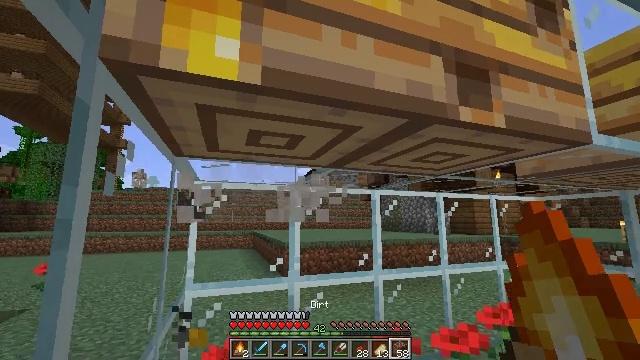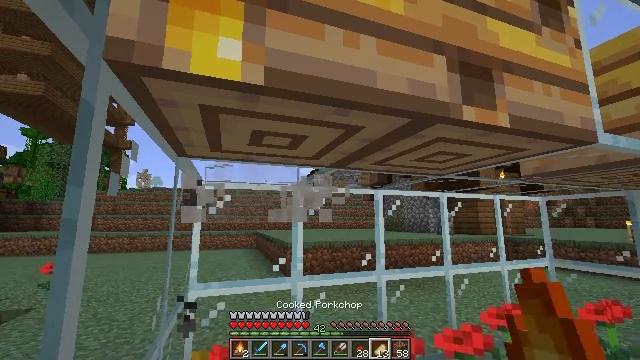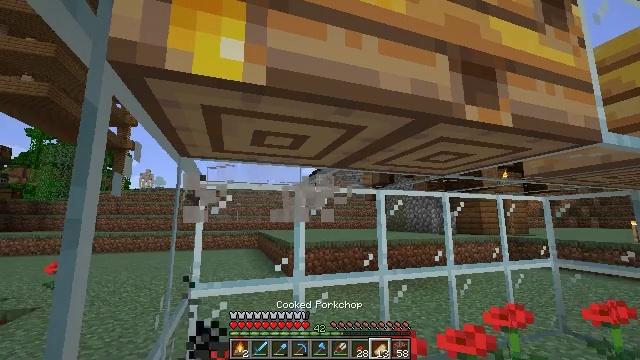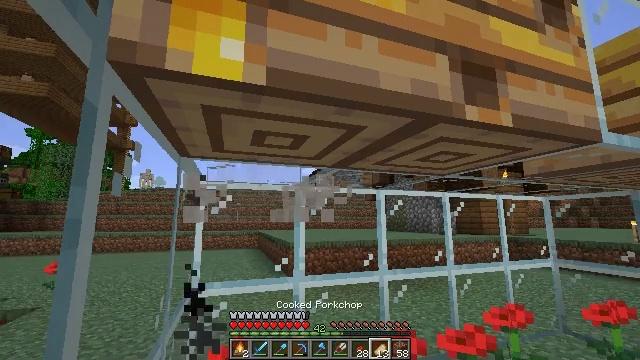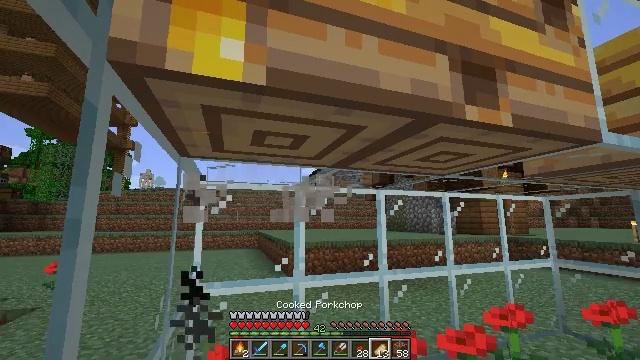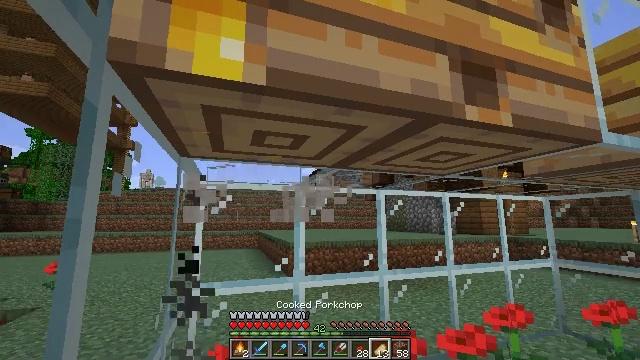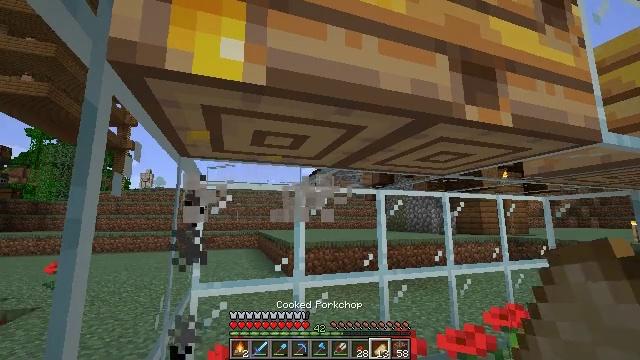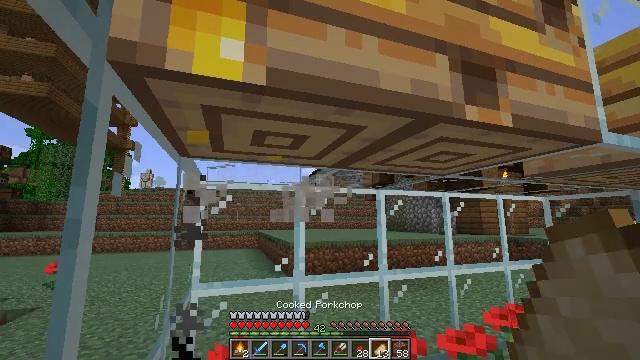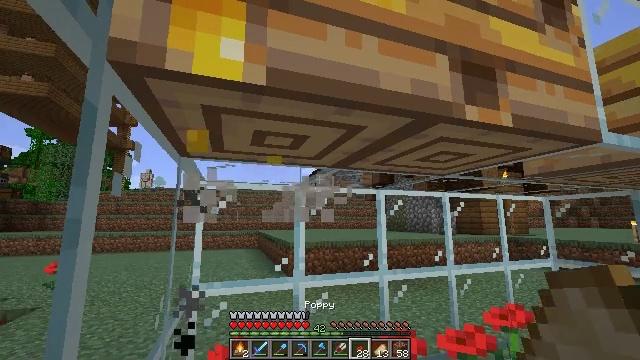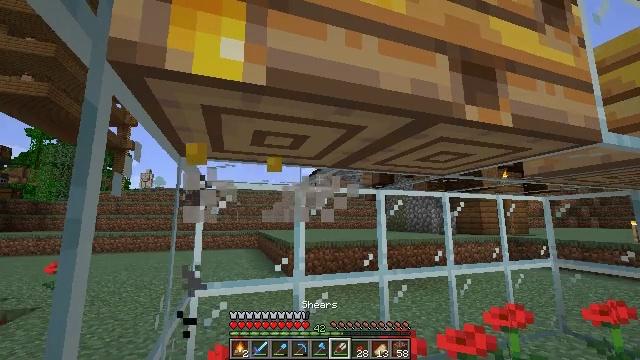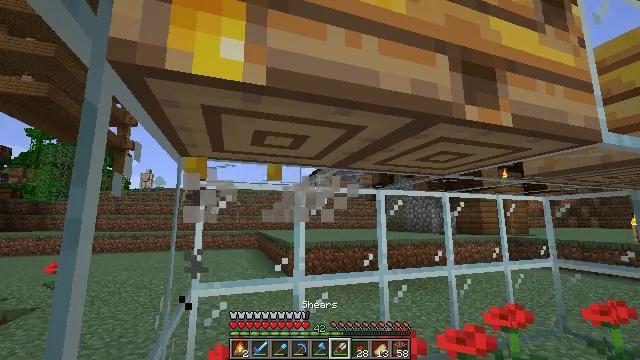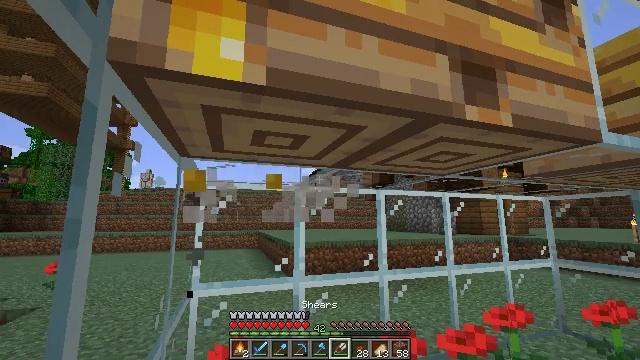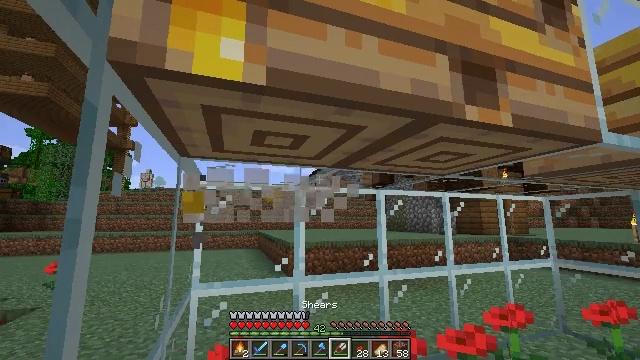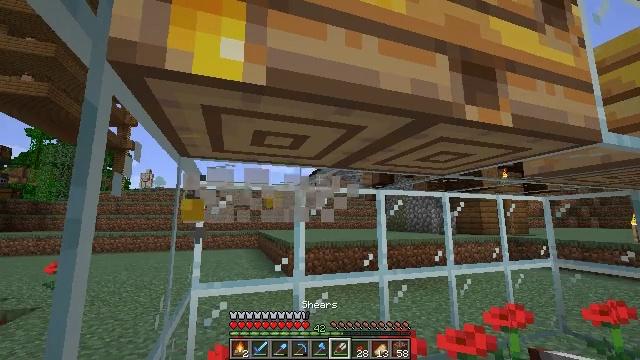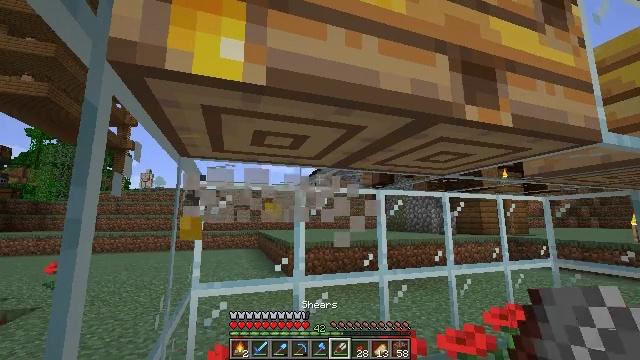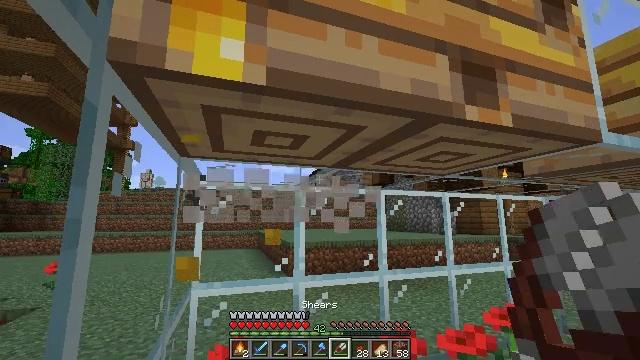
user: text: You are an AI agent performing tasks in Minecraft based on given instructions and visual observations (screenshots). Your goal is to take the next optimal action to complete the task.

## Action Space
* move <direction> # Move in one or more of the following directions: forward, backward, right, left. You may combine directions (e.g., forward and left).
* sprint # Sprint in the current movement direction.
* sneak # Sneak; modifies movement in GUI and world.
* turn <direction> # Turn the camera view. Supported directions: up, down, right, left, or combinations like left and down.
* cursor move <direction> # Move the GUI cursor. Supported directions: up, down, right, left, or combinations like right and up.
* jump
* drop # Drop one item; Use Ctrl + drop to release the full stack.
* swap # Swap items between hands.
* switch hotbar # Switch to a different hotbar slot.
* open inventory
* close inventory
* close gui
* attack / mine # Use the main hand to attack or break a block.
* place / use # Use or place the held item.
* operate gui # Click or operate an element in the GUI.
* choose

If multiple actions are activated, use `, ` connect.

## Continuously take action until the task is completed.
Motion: motion action
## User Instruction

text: Destroy the campfire carefully.
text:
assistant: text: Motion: no_op
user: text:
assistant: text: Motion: no_op
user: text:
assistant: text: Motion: no_op
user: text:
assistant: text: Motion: no_op
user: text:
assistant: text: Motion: no_op
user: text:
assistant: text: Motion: no_op
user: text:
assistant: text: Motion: no_op
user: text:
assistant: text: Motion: no_op
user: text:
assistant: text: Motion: no_op
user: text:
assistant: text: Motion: no_op
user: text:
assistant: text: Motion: no_op
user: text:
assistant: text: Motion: no_op
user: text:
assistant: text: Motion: no_op
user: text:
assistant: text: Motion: no_op
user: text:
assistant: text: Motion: no_op
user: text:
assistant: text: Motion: turn left and up
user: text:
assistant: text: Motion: turn left and up
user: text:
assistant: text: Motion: turn left and up
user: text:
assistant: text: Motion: turn left and up
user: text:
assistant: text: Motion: no_op
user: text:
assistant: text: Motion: no_op
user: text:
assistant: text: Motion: no_op
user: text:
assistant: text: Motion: turn right and down
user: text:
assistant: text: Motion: turn right and down
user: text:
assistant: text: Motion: turn right and down
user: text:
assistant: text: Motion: turn right and down
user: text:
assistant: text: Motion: turn right and down
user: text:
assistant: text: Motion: no_op
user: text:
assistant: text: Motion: no_op
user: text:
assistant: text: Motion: no_op